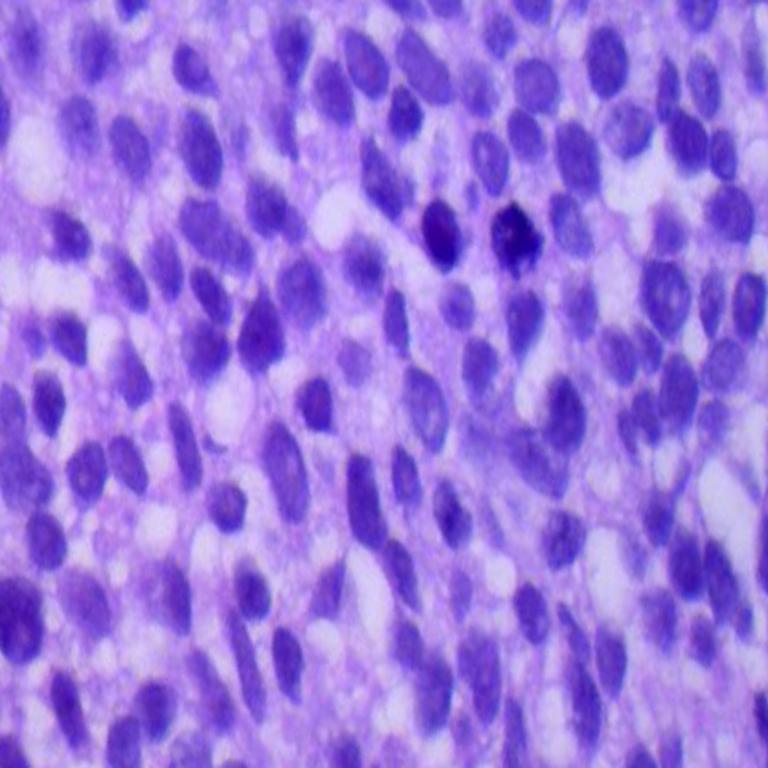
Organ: lung
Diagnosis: squamous carcinomas